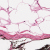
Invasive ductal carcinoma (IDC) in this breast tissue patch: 0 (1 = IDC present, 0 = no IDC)